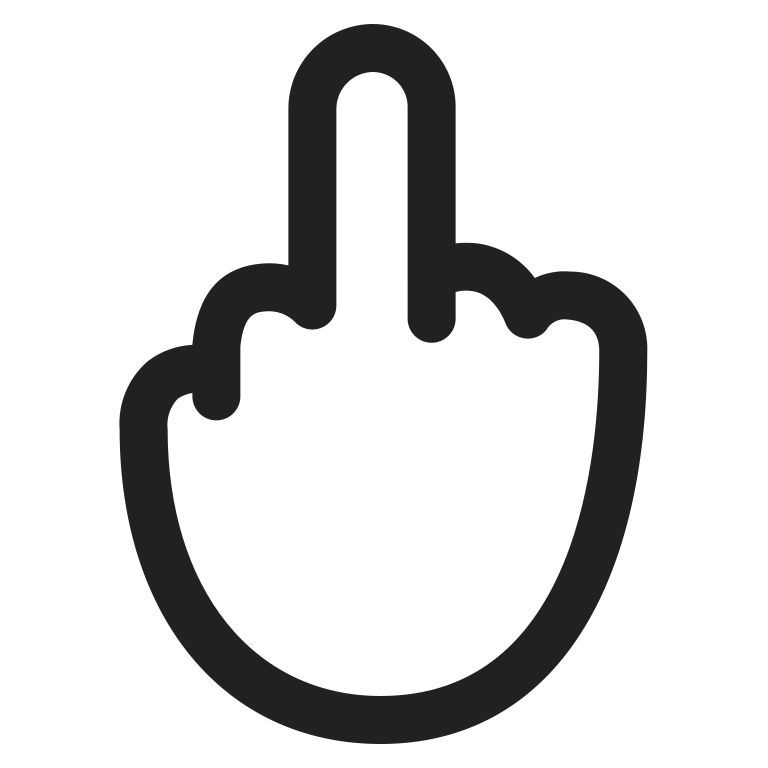
middle finger high contrast default